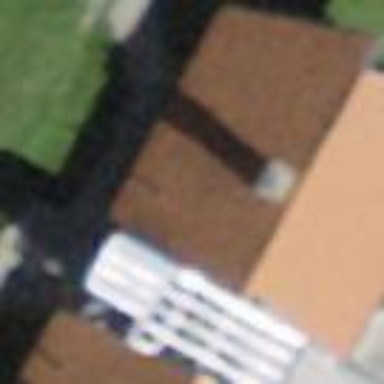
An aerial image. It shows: Gabled building with roof oriented along its structure.